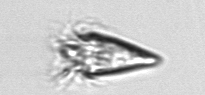
Label: Strombidium_tintinnodes